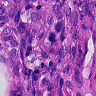
Metastatic tissue present: yes